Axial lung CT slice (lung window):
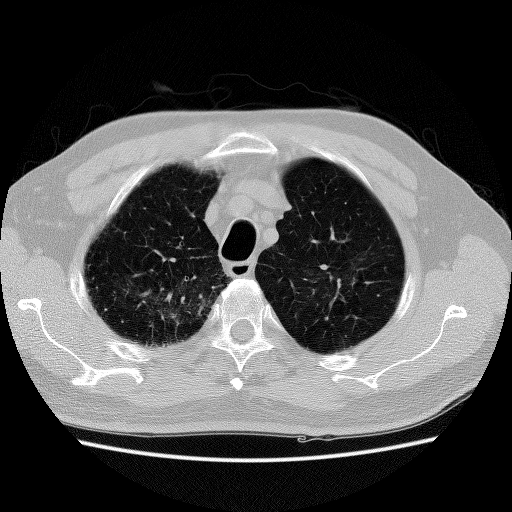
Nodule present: no